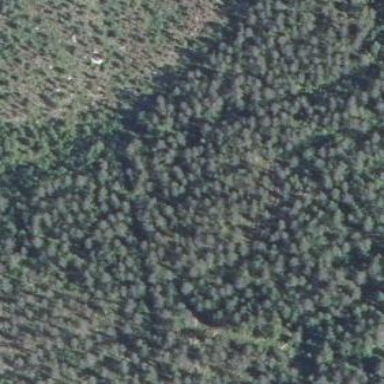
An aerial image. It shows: Woodland consisting mainly of needle-leaved trees.